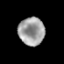
Tissue: prostate
Cell type: Myeloid cells
Senescence score: 0.3448
Nuclear area (px): 712
Mean DAPI intensity: 159.468